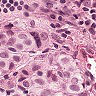
Metastatic tissue present: yes